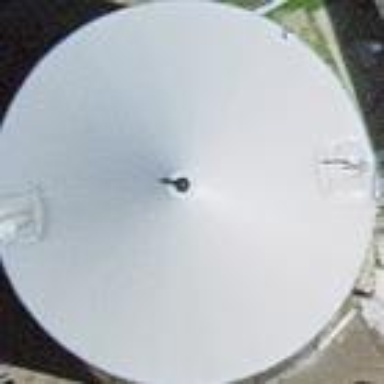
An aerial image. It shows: Storage tank that is man-made.